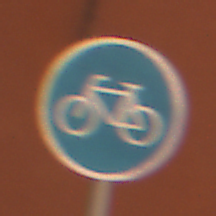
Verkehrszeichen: Radweg
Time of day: MorningAfternoon
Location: Outdoor (Urban)
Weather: Clear
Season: NotSpecified
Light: Natural